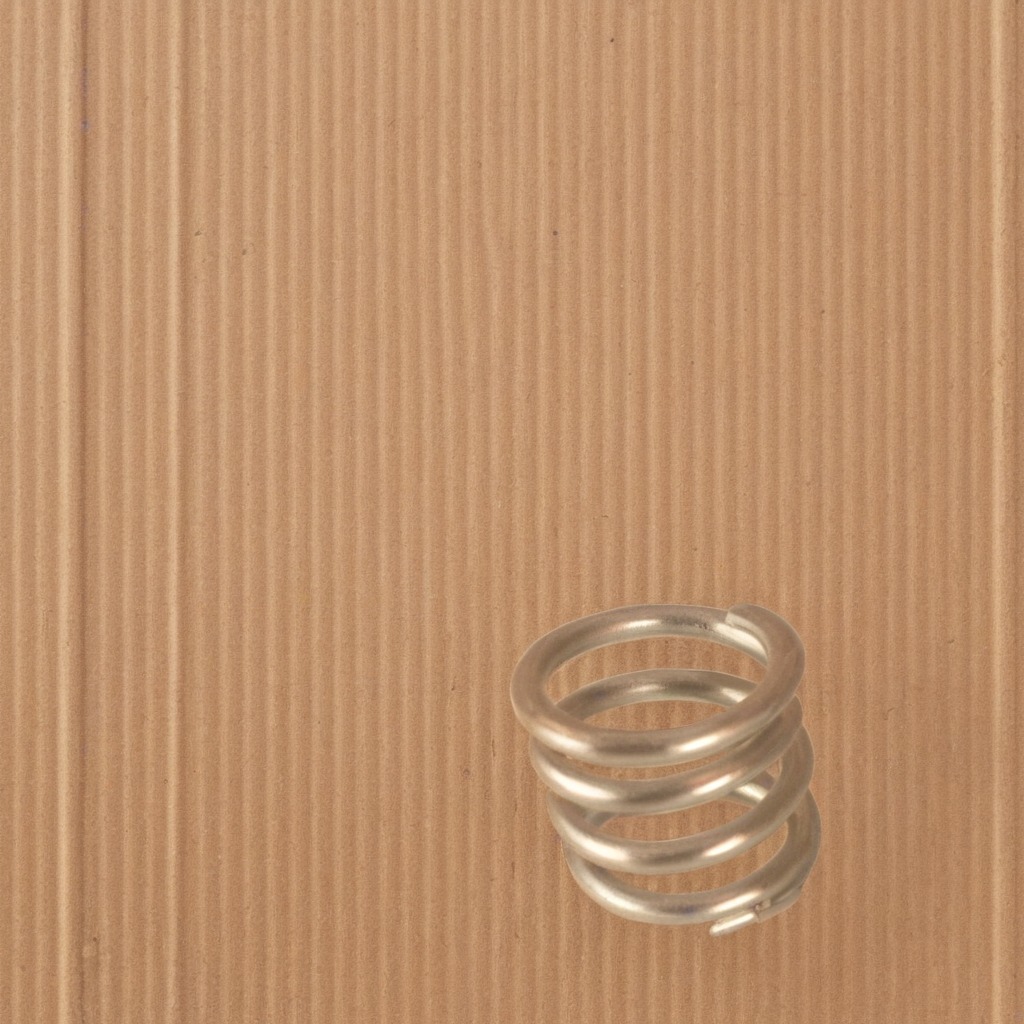
A coiled metal spring is lying on the cardboard box surface in an outdoor workshop during daytime bright natural light soft shadows slightly creased but